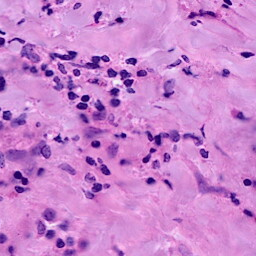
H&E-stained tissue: Breast